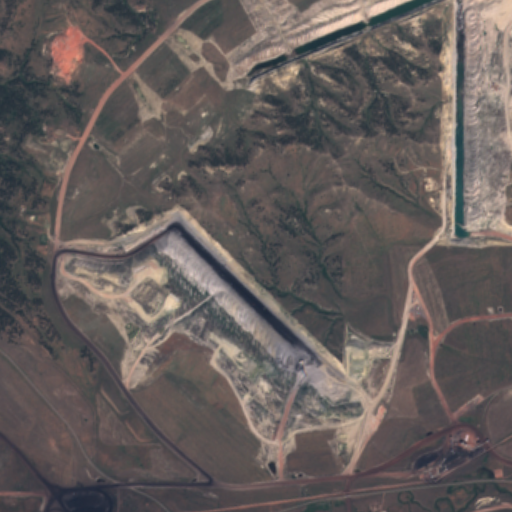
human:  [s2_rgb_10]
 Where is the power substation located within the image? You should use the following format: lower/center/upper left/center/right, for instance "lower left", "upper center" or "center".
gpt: The power substation is located in the lower right of the image.
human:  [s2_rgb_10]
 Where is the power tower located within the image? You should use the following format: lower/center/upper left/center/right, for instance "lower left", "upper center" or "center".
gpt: The power tower is located in the lower right of the image.
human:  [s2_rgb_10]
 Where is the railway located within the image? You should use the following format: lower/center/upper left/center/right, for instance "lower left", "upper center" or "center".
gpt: The railway is located in the lower right of the image.
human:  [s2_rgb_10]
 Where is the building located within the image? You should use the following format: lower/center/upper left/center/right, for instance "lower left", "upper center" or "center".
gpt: The building is located in the lower right of the image.
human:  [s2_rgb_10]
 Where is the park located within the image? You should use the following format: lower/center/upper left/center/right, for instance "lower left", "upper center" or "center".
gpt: There is no park in the image.